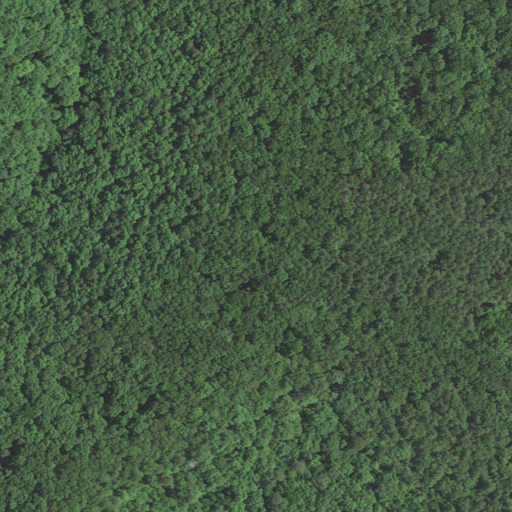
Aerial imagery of ridge(s) in Missouri named Low Gap Ridge containing deciduous forest and evergreen forest